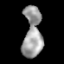
Tissue: lung
Cell type: Others
Senescence score: 0.2267
Nuclear area (px): 918
Mean DAPI intensity: 155.464